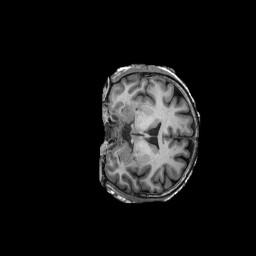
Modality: T1w
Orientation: coronal
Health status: ill
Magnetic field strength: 3 T